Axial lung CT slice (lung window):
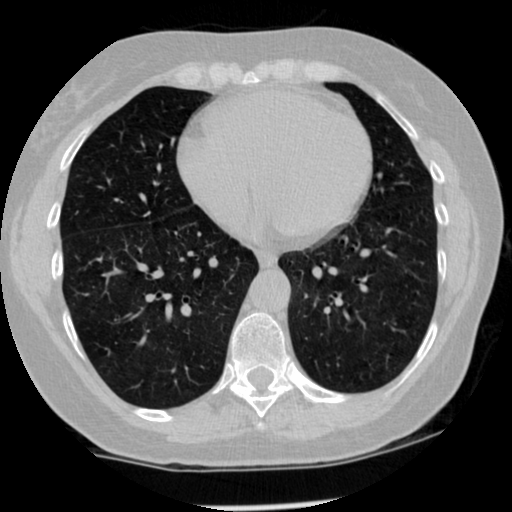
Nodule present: no